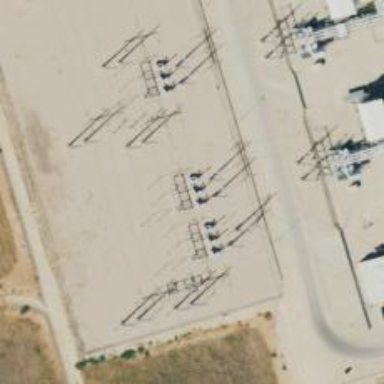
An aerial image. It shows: Switch for power supply.